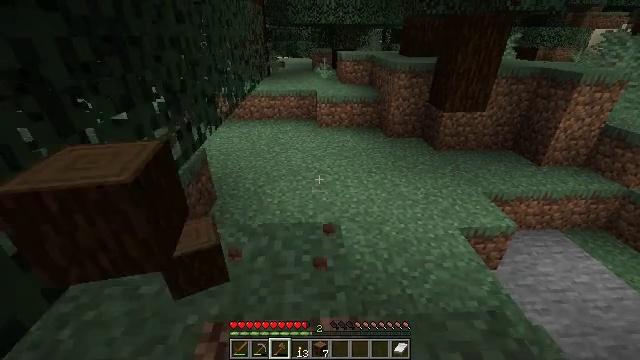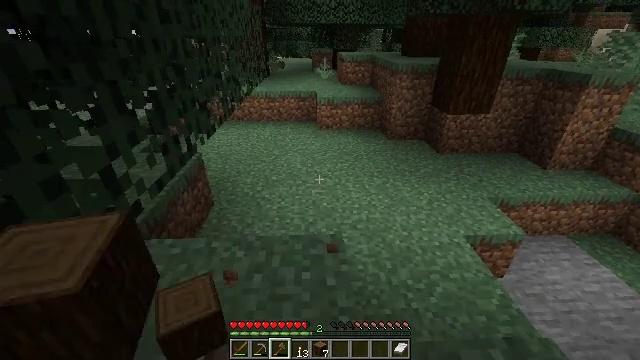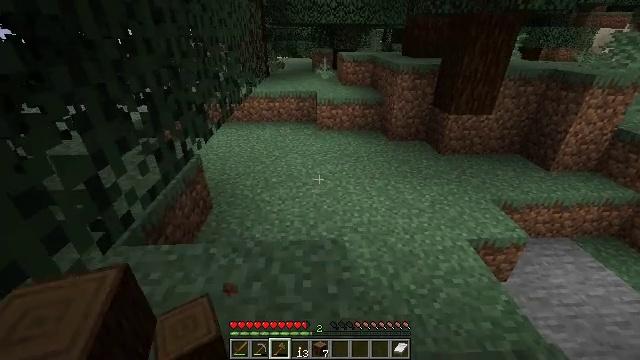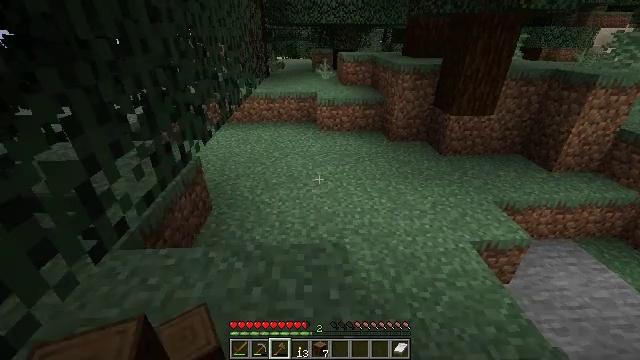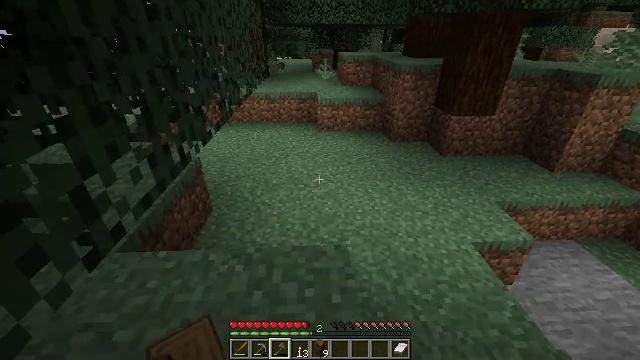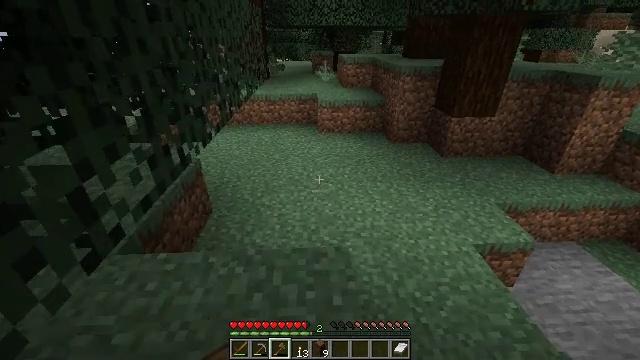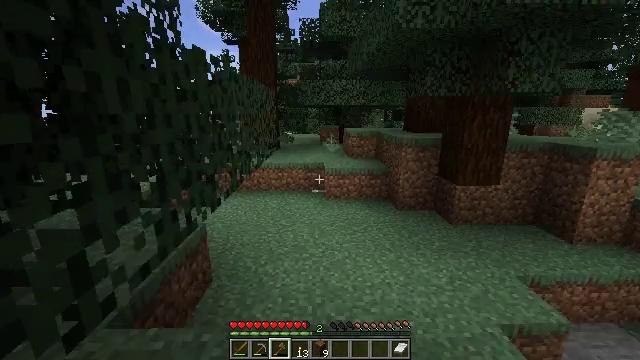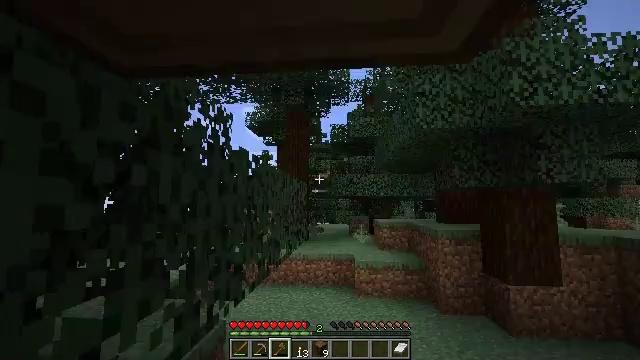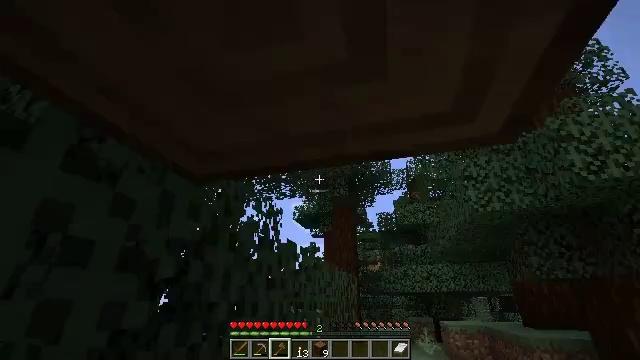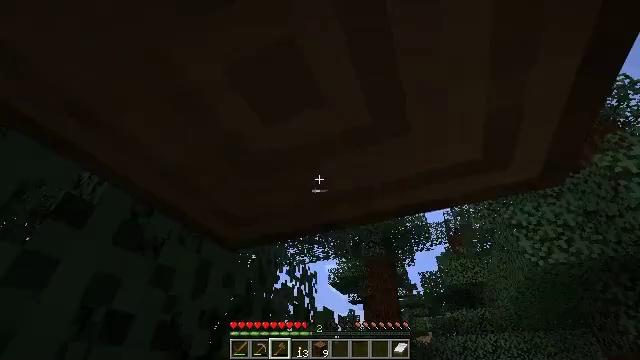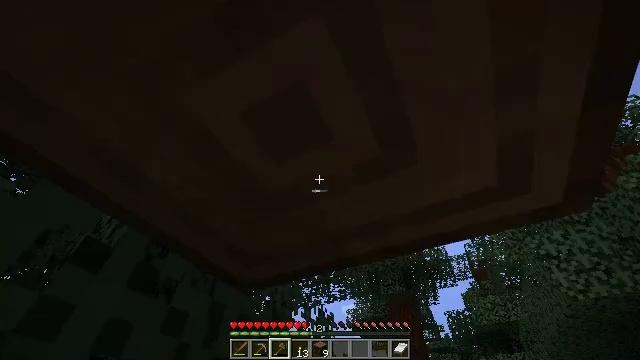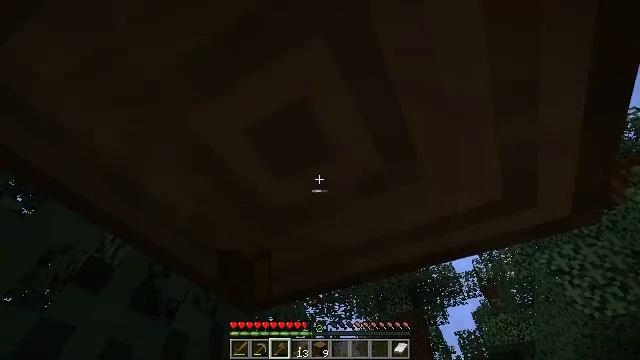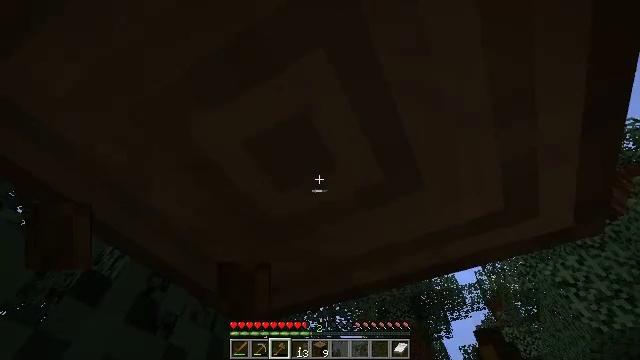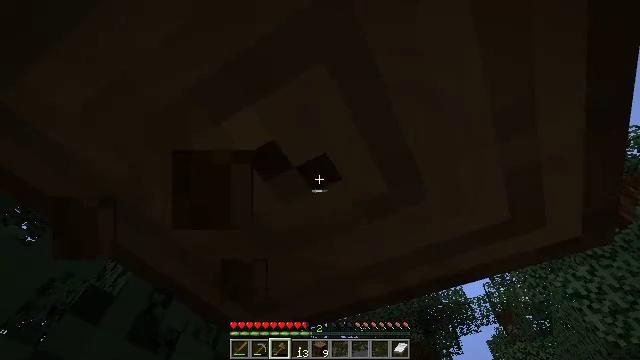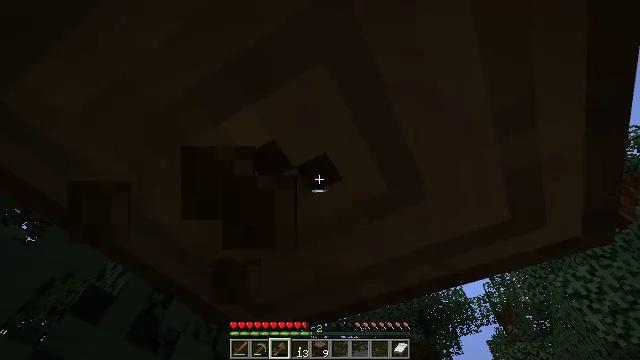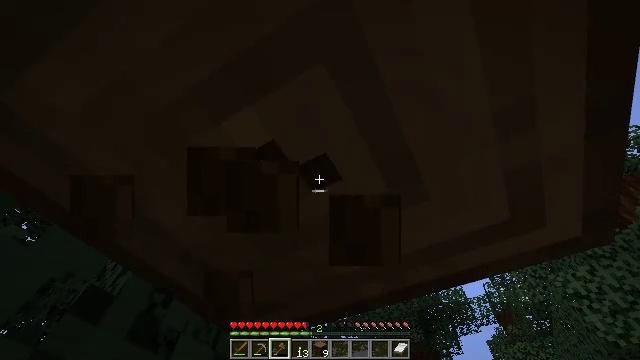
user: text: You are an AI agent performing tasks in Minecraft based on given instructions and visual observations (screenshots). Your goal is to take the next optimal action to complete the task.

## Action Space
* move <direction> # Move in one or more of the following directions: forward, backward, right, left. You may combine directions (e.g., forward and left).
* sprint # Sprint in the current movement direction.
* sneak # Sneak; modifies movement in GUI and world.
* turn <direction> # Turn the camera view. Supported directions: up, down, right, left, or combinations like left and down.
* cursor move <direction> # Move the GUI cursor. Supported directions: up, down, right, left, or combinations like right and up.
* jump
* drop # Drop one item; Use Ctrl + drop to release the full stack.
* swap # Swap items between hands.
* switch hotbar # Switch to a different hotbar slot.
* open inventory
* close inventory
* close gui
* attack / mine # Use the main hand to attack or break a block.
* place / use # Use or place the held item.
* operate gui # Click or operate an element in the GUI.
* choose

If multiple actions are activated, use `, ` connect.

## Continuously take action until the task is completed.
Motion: motion action
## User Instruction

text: Chop down the spruce log.
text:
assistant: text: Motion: no_op
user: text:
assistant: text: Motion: no_op
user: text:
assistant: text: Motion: no_op
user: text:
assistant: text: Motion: no_op
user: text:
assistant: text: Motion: no_op
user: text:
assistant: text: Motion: turn left and up
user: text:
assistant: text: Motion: turn left and up
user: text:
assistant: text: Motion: turn left and up
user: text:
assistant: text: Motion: turn left and up
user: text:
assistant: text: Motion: turn left and up
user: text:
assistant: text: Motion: turn left and up, attack / mine
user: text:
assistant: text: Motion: turn up, attack / mine
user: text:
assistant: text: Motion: turn left and up, attack / mine
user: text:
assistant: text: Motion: attack / mine
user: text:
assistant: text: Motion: attack / mine
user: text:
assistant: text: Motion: attack / mine
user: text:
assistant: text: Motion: attack / mine
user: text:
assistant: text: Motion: attack / mine
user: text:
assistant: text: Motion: attack / mine
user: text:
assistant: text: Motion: attack / mine
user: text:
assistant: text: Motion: attack / mine
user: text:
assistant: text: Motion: attack / mine
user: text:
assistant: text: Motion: attack / mine
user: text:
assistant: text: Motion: attack / mine
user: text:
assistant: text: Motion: attack / mine
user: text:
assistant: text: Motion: attack / mine
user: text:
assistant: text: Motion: turn up, attack / mine
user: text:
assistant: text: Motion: attack / mine
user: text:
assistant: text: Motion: attack / mine
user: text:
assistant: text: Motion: turn up, attack / mine